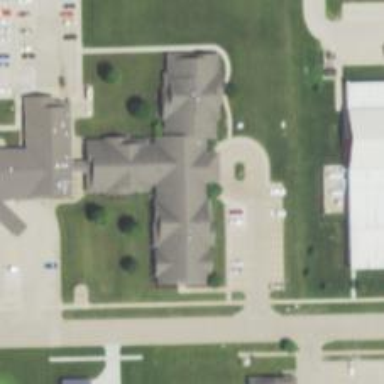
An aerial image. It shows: Nursing home.